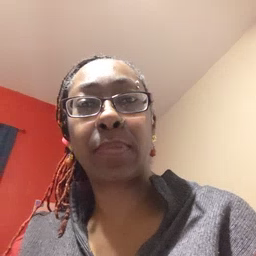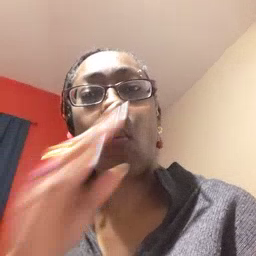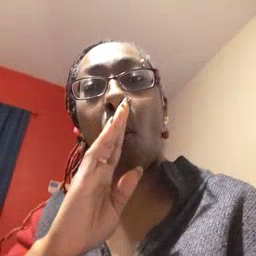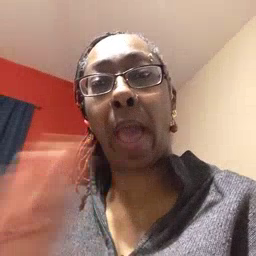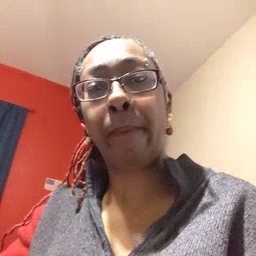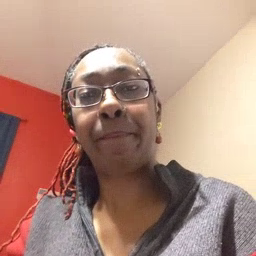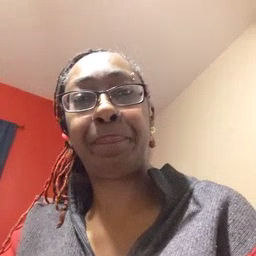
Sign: quiet